You are looking at the continuous-wavelet transform of a rotating shaft's vibration signal. Determine the machine's mechanical condition. Answer with exactly one of: normal, misalignment, unbalance, looseness.
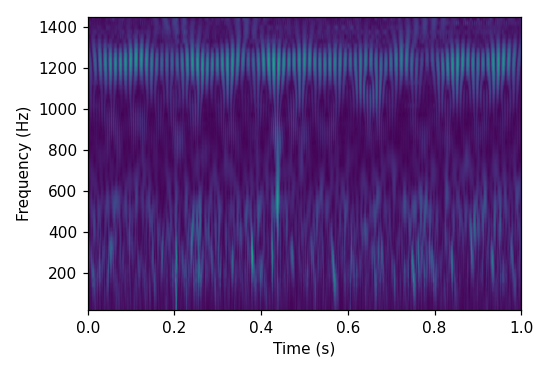
Answer: misalignment